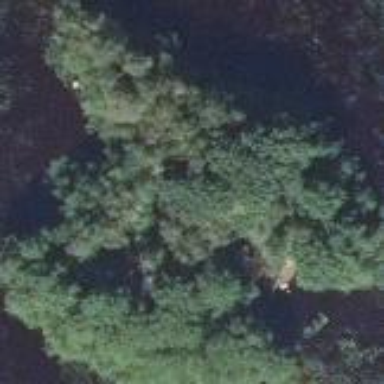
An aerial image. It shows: Islet surrounded by woodland.